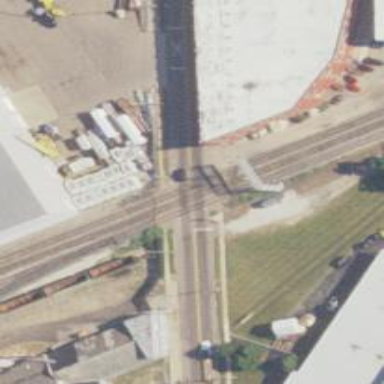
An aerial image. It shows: Railway crossing.